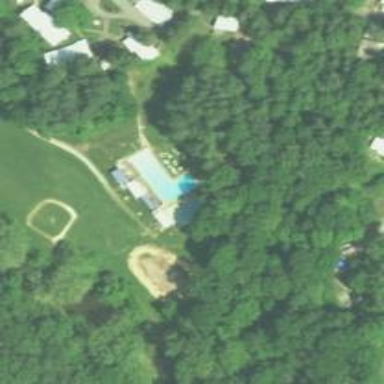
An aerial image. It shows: Water slide attraction.